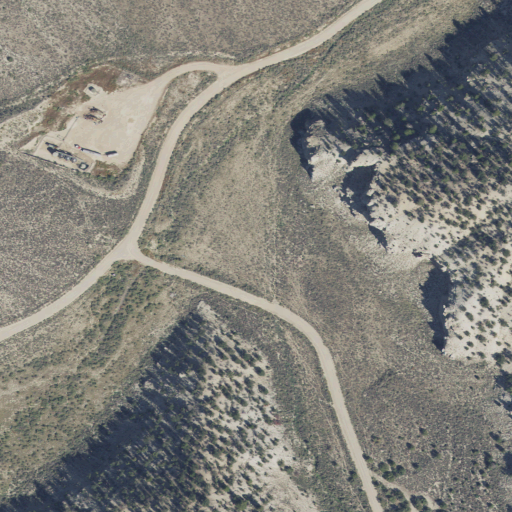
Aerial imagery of valley in Utah named Witch Hollow containing shrub, evergreen forest, open development, low intensity development, woody wetlands, and medium intensity development